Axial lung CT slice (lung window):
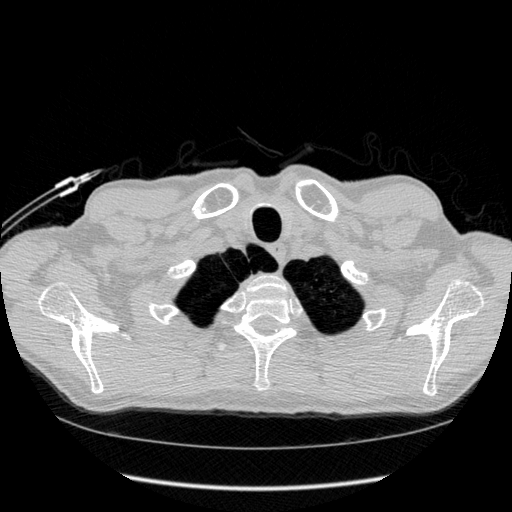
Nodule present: no